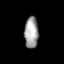
Tissue: prostate
Cell type: T cells
Senescence score: 0.8609
Nuclear area (px): 430
Mean DAPI intensity: 159.821